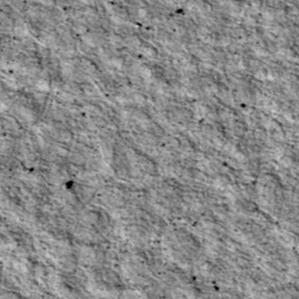
Label: non_frost